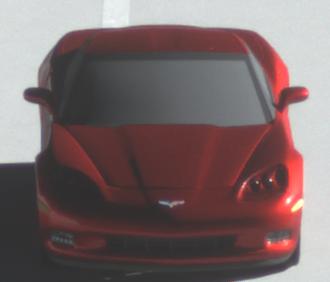
Make: Chevrolet
Model: Corvette Coupé
Detailed model: Corvette (C6) Coupé
Model produced from: 2005/02
Model produced until: 2008/03
Doors: 3
Color: red
Road condition: dry road
Daytime: morning or afternoon
Contrast: high contrast